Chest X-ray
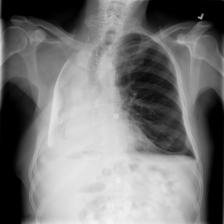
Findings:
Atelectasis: negative
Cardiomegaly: negative
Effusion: negative
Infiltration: negative
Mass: negative
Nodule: negative
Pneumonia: positive
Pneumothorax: negative
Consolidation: negative
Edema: negative
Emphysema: negative
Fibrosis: negative
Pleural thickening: negative
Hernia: negative